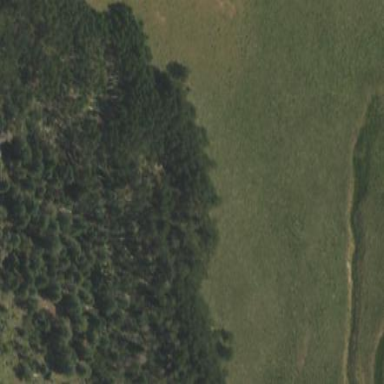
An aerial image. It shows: Forest with deciduous broadleaved trees.